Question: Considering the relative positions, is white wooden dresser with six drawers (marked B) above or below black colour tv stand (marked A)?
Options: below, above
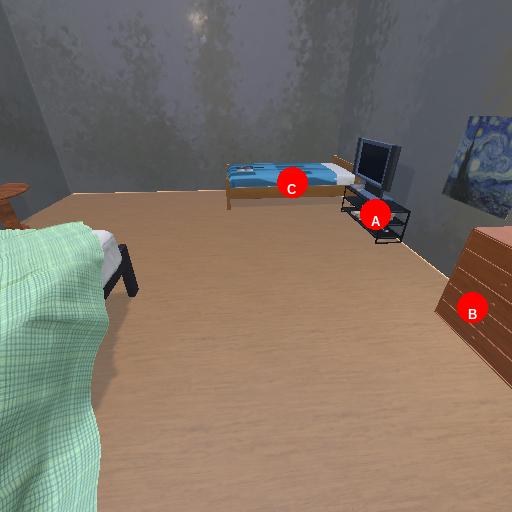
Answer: below